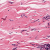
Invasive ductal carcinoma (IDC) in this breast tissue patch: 0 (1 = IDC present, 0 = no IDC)